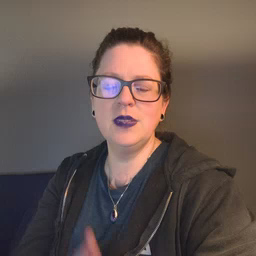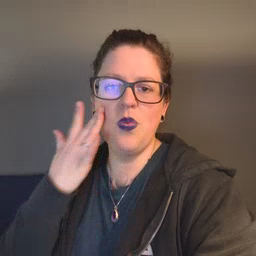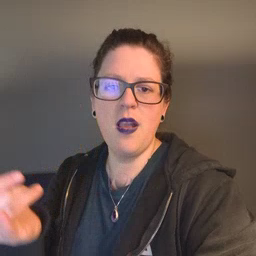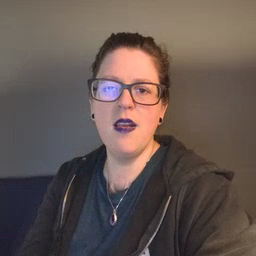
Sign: why